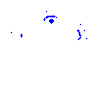
Particle: pion